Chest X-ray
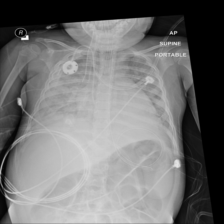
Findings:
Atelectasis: negative
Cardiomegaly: negative
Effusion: negative
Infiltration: negative
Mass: negative
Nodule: negative
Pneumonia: negative
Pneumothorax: negative
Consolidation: positive
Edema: negative
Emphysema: negative
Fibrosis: negative
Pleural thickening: negative
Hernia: negative